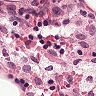
Metastatic tissue present: no